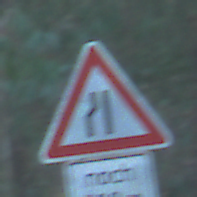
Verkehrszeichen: EinseitigVerengteFahrbahnLinks
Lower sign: LaengeEinerStrecke3
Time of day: MorningAfternoon
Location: Outdoor (Nature)
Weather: Clear
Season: NotSpecified
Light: Natural